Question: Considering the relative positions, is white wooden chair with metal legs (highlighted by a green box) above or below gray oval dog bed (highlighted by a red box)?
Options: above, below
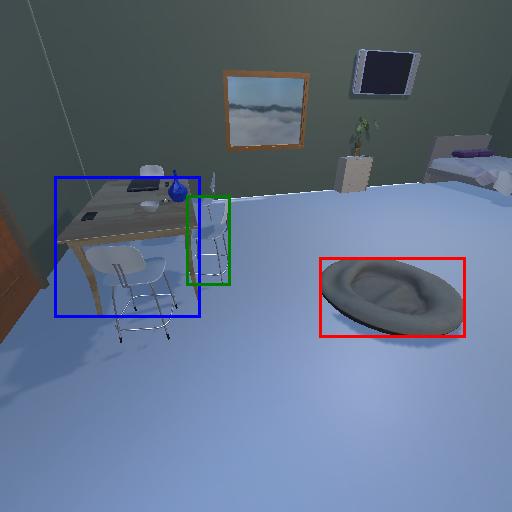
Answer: above